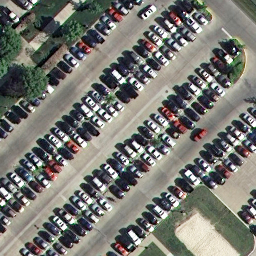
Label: parkinglot